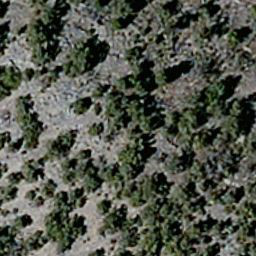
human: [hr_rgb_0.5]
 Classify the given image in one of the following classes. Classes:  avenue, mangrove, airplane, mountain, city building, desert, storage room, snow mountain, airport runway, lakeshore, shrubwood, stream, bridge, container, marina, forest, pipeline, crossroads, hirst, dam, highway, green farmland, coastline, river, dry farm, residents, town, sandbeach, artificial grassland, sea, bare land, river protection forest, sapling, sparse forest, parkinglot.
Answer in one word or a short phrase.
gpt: sparse forest